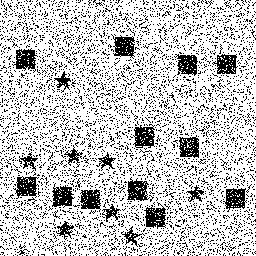
Squares: 12
Triangles: 0
Stars: 8
Total shapes: 20